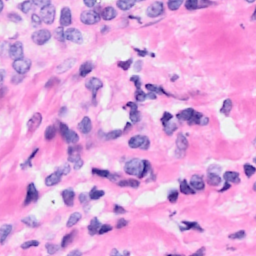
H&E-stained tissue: Breast